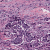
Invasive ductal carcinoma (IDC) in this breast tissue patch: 1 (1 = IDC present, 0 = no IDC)